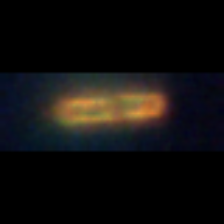
Taxon: Pennate
Group: Diatoms